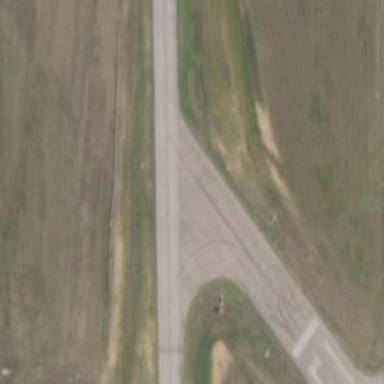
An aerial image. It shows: View of taxiway at the airport.